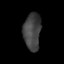
Tissue: lung
Cell type: Endothelial cells
Senescence score: 0.552
Nuclear area (px): 629
Mean DAPI intensity: 65.432